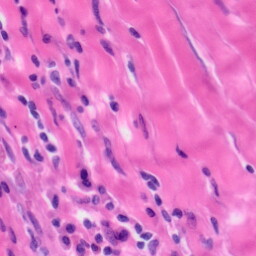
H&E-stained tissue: Tonsil